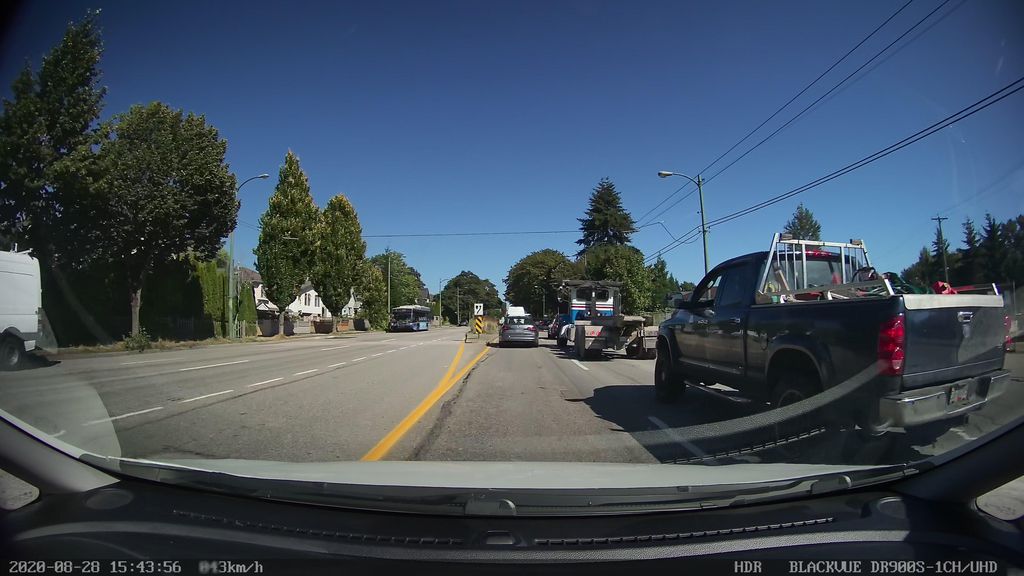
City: vancouver